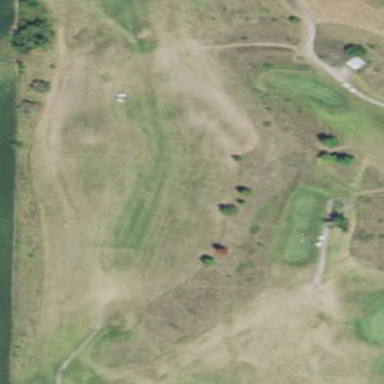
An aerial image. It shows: Golf fairway in the image.